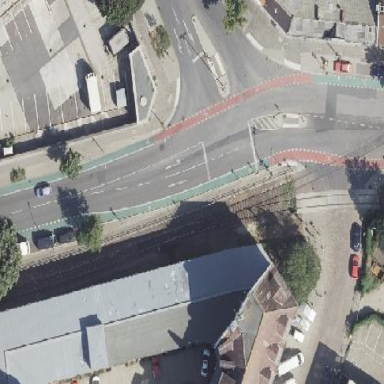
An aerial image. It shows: Junction on tertiary road.